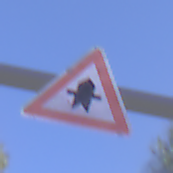
Verkehrszeichen: Vorfahrt
Umgebung: Outdoor, Nature
Tageszeit: MorningAfternoon
Wetter: Clear
Licht: Natural
Jahreszeit: NotSpecified
Kontrast: HighContrast